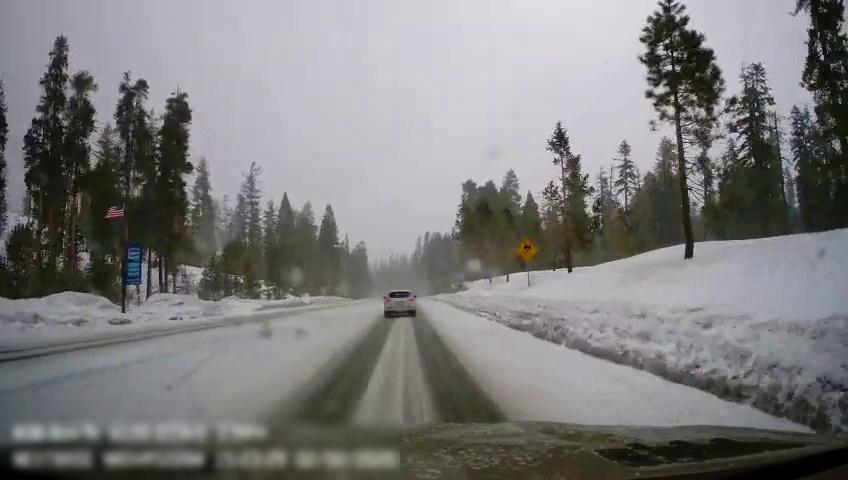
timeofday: Day
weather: Snowy
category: Drivable Space
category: Vehicles | SUV
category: Traffic | Signs
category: Traffic | Signs